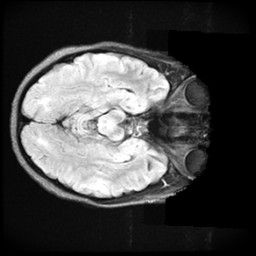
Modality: FLAIR
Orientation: axial
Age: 29
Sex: female
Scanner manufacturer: ge
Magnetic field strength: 3 T
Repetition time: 11 s
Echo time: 0.1497 s